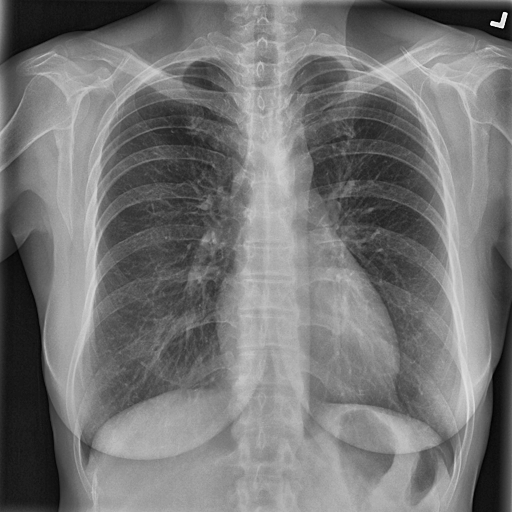
Finding: NORMAL